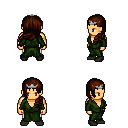
a pixel art fantasy rpg character, male body template, human, tanned skin, green robe, white pants, brown left-swept hairstyle, silver tiara, black shoes, four views (front, back, left, right), 2x2 character sprite sheet, small pixel art, hard edges, no anti-aliasing